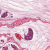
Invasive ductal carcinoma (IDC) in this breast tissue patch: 1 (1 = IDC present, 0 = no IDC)